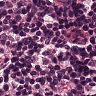
Metastatic tissue present: no